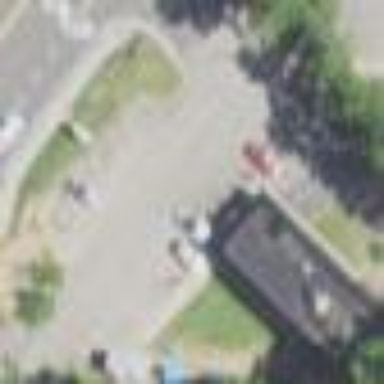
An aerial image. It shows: Parking area with asphalt surface.